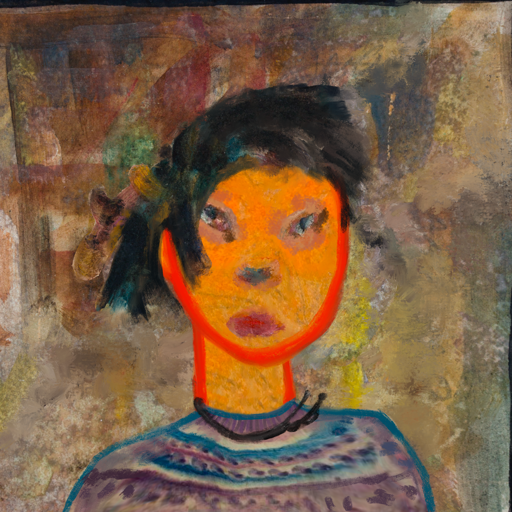
Background: Mosgoul, Head And Neck Front: Sisters, Face Front: Boggyland, Bust: HillGirl, Hair Front: Pipe, Head Accessory: Blank, Second Necklace: Blank, Necklace: Orphan, Baby: Blank